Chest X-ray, PA view. Patient: 21 years old, sex M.
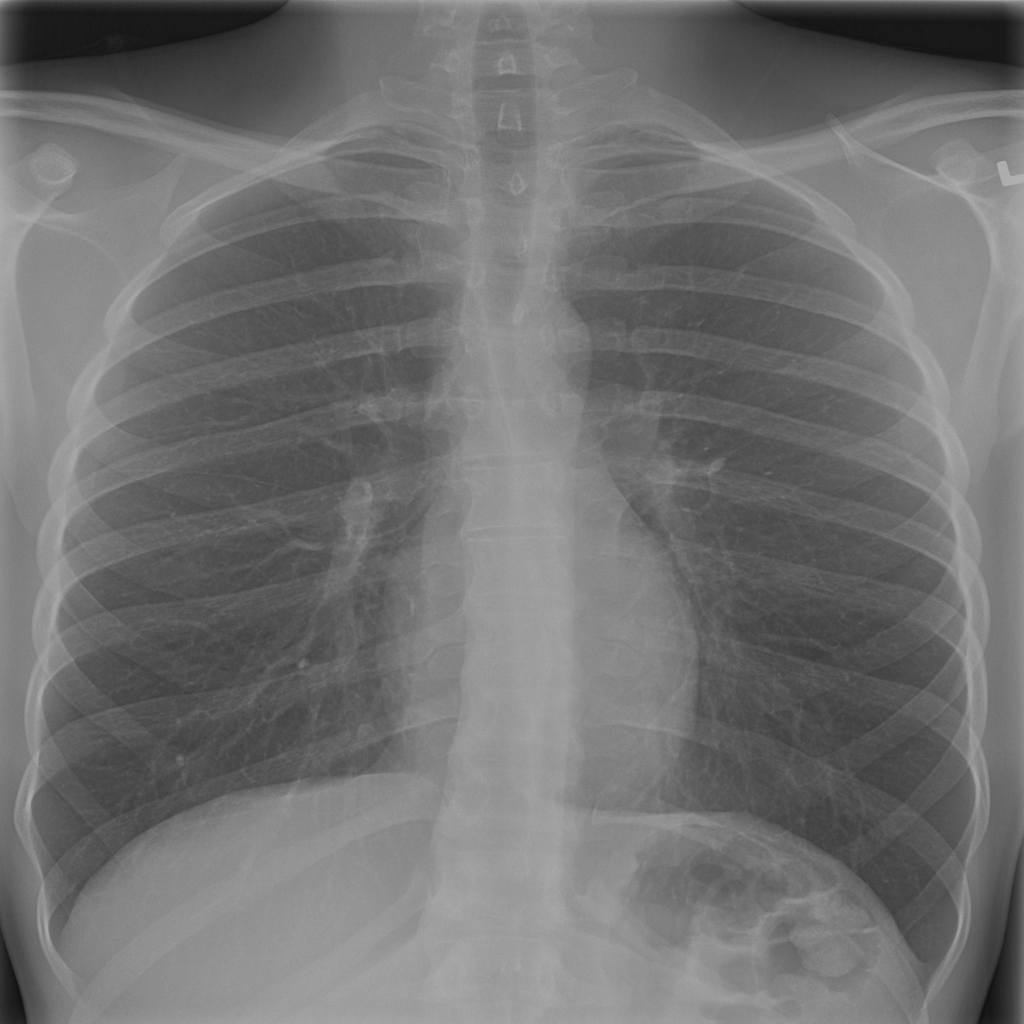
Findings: No Finding